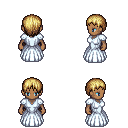
a pixel art fantasy rpg character, female body template, human, dark skin, underdress, robe skirt, blonde plain hairstyle, four views (front, back, left, right), 2x2 character sprite sheet, small pixel art, hard edges, no anti-aliasing